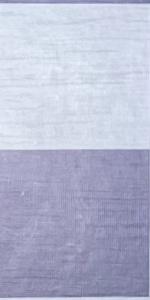
Label: Empty